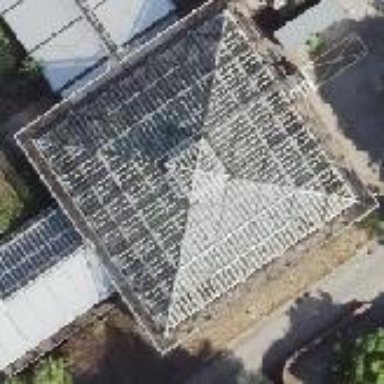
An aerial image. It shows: Greenhouse.